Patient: sex M, age 55
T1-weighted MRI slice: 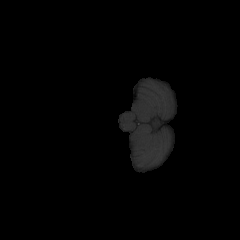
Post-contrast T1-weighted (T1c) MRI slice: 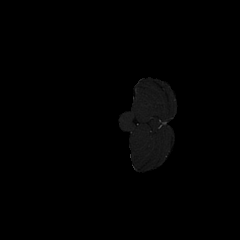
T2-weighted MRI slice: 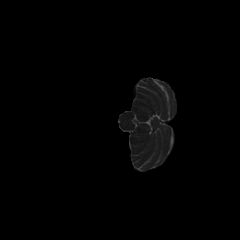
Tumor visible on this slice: no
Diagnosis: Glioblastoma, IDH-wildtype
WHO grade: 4